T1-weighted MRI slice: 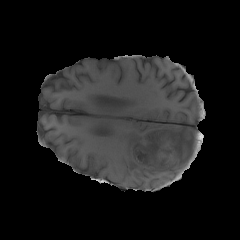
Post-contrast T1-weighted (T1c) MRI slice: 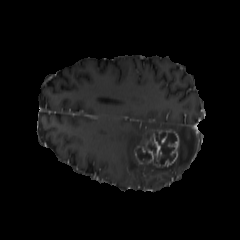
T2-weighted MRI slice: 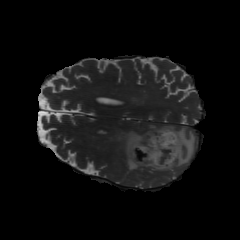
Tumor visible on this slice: yes